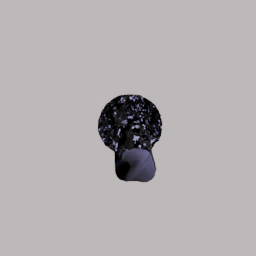
Label: nature